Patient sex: M
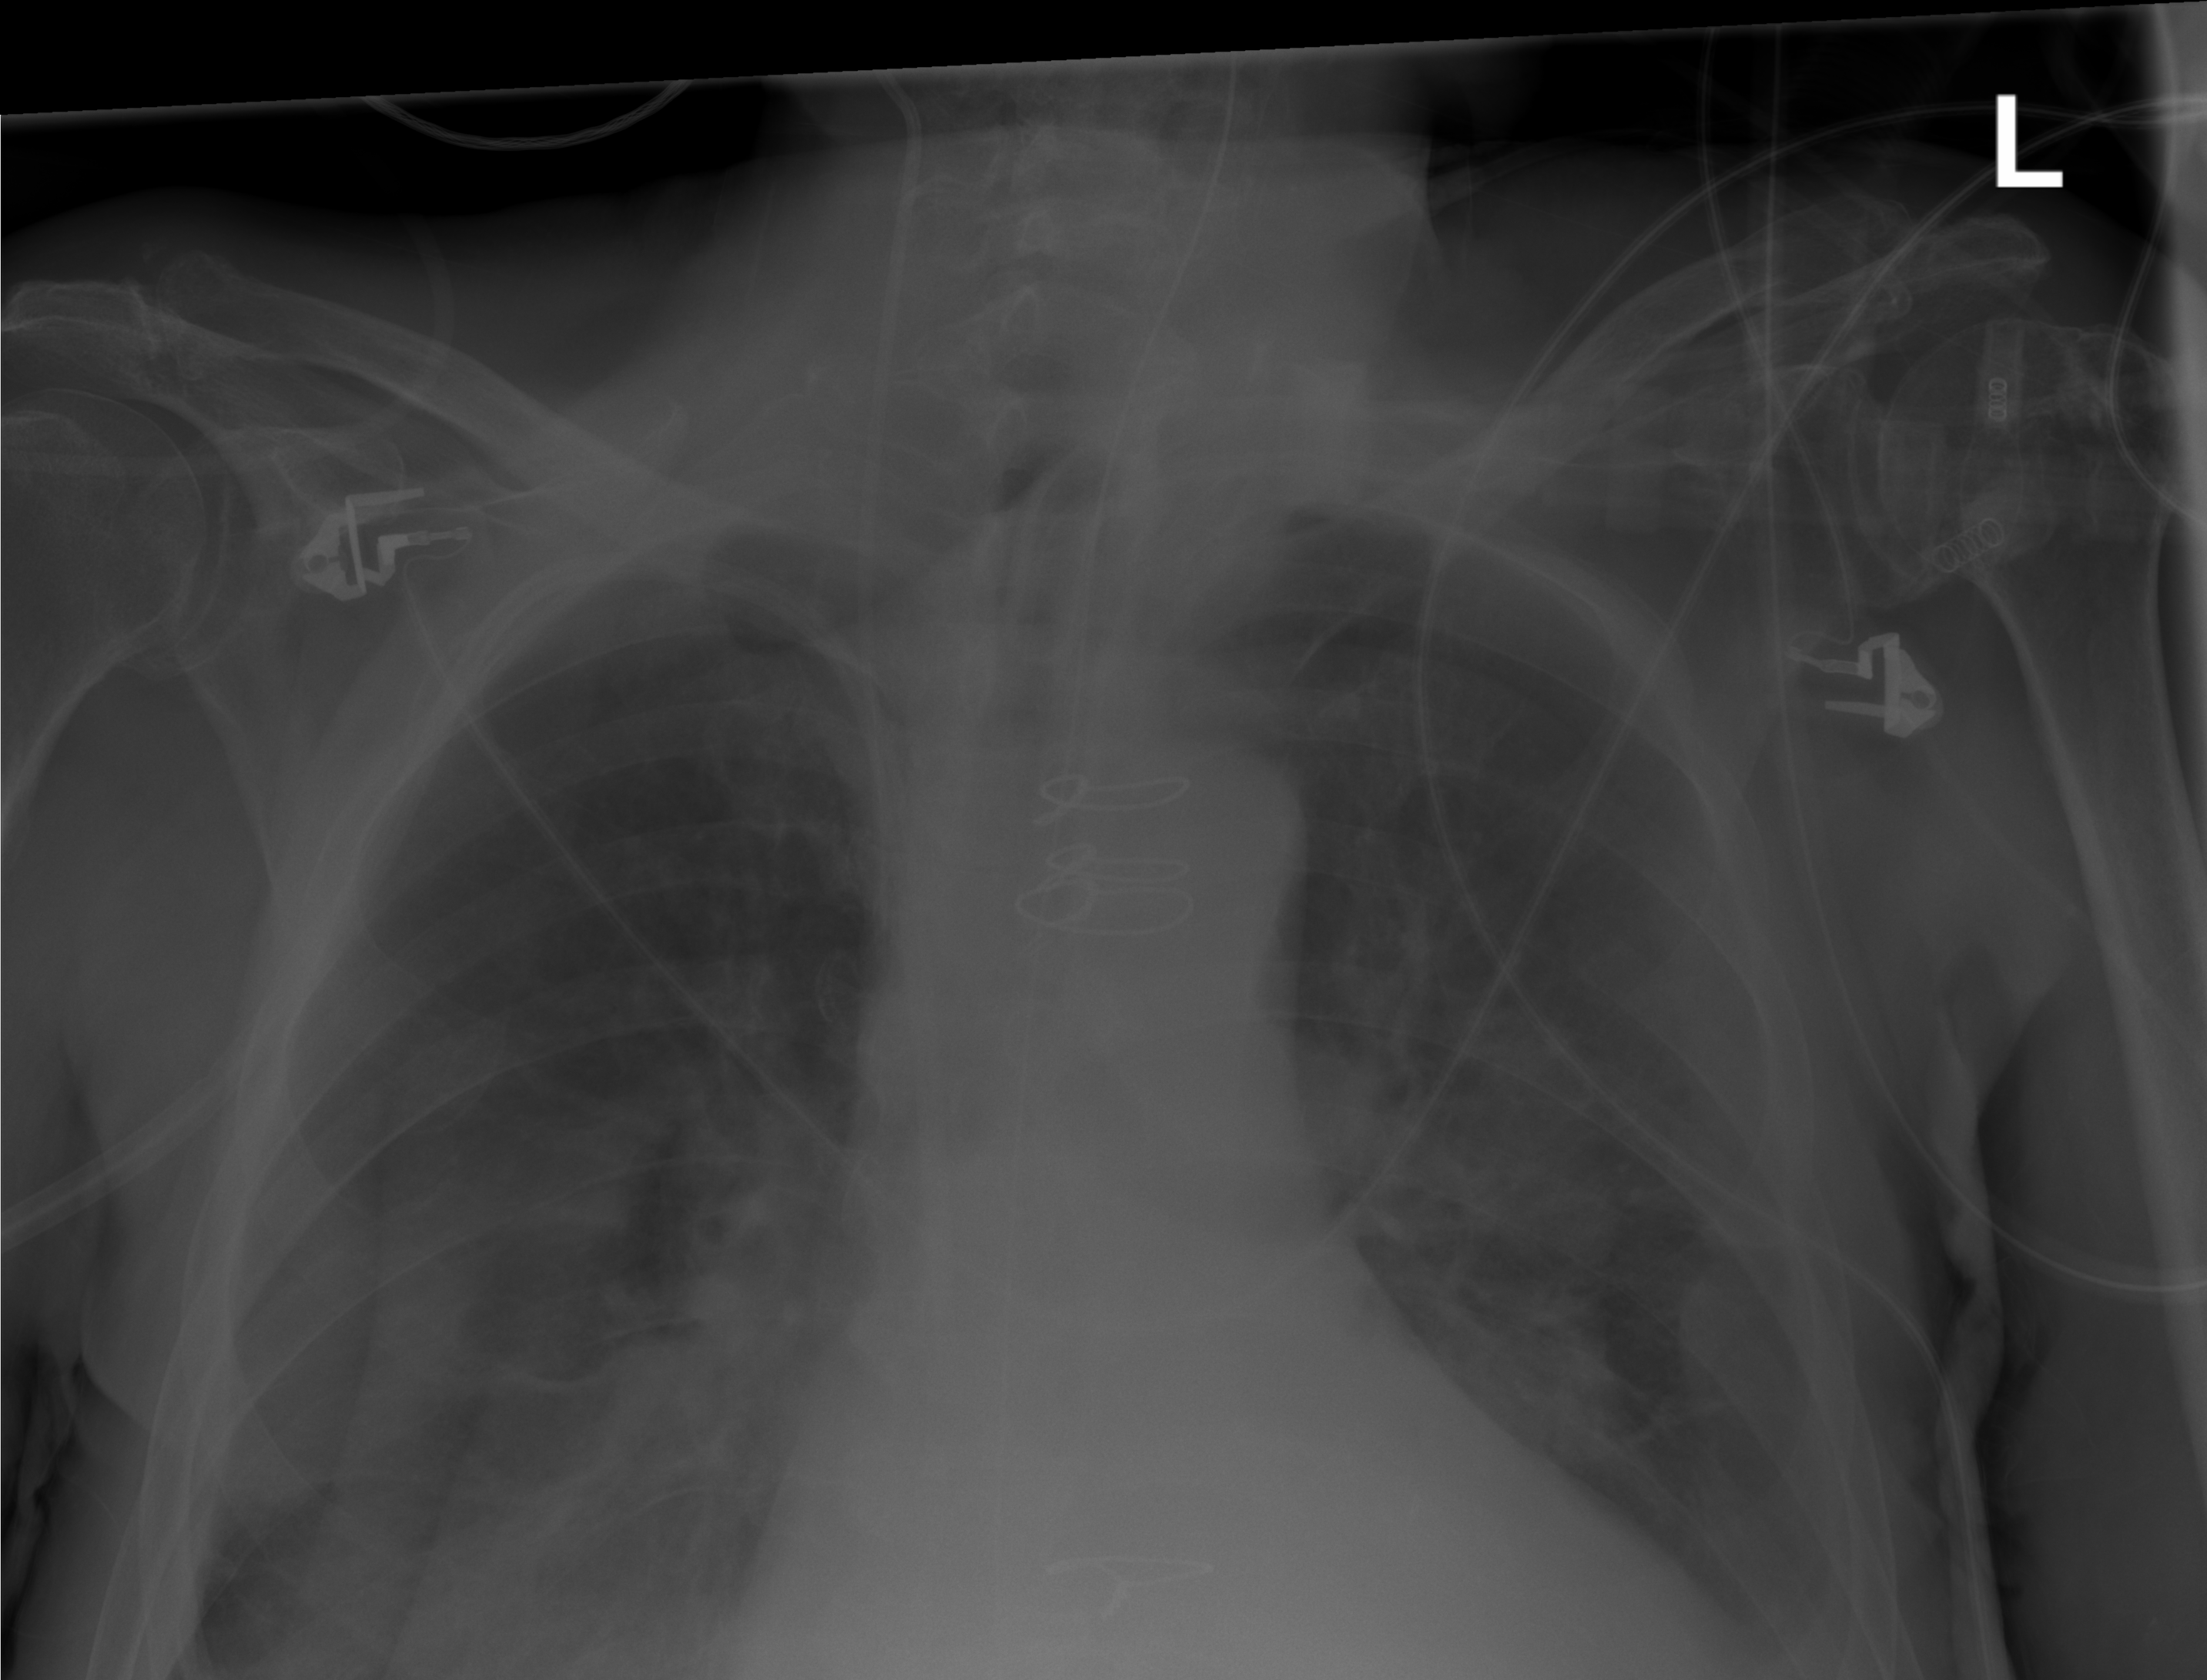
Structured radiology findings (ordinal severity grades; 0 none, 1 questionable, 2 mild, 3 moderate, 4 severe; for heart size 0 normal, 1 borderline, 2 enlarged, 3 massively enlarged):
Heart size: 2
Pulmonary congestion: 0
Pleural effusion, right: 2
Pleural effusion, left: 1
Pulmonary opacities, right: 0
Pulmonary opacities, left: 0
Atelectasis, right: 0
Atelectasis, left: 0